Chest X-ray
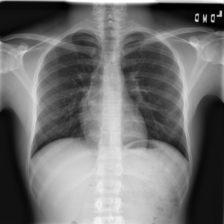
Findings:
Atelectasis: negative
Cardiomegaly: negative
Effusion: negative
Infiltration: negative
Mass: negative
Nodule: negative
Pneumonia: negative
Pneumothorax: negative
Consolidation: negative
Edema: negative
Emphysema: negative
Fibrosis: negative
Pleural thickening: negative
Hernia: negative